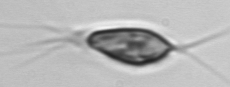
Label: Chrysochromulina